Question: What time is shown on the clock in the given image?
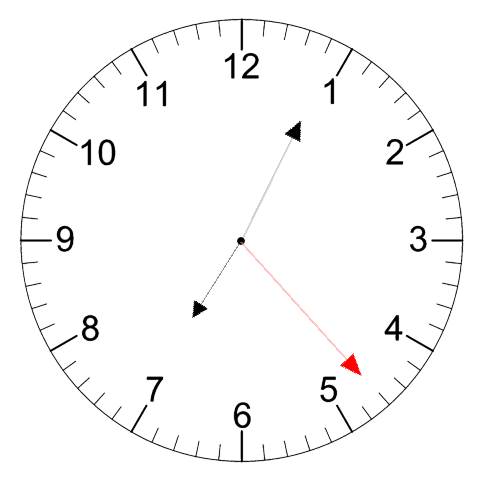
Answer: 07:04:23